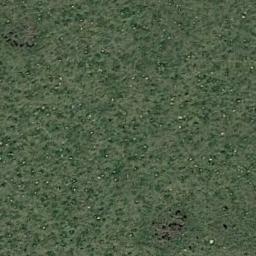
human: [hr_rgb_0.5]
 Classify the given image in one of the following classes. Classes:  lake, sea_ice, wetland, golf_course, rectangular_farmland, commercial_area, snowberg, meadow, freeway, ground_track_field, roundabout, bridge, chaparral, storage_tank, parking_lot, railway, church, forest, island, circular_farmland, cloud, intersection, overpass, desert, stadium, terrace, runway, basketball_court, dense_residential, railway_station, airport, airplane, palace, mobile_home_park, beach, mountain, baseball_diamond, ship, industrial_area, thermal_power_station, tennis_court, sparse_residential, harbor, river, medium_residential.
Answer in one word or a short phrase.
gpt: meadow